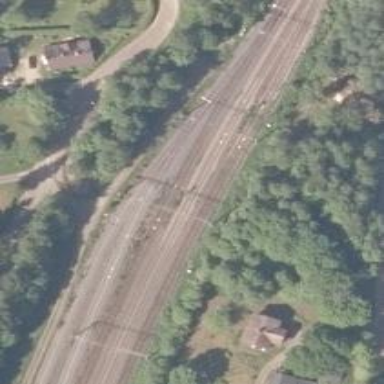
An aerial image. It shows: Rail siding with electrified contact lines.